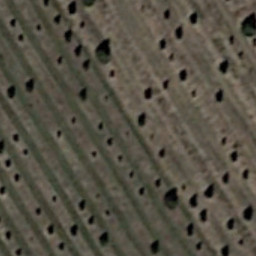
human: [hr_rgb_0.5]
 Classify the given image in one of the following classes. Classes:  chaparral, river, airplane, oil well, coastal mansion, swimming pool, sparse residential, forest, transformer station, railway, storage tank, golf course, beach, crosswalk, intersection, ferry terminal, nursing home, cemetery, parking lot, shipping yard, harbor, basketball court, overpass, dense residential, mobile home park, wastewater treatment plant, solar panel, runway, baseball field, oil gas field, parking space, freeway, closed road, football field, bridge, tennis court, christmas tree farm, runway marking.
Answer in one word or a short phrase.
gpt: christmas tree farm